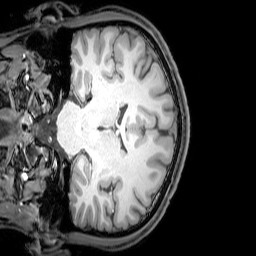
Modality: T1w
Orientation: coronal
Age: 25
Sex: male
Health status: healthy
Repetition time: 0.081 s
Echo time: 0.037 s